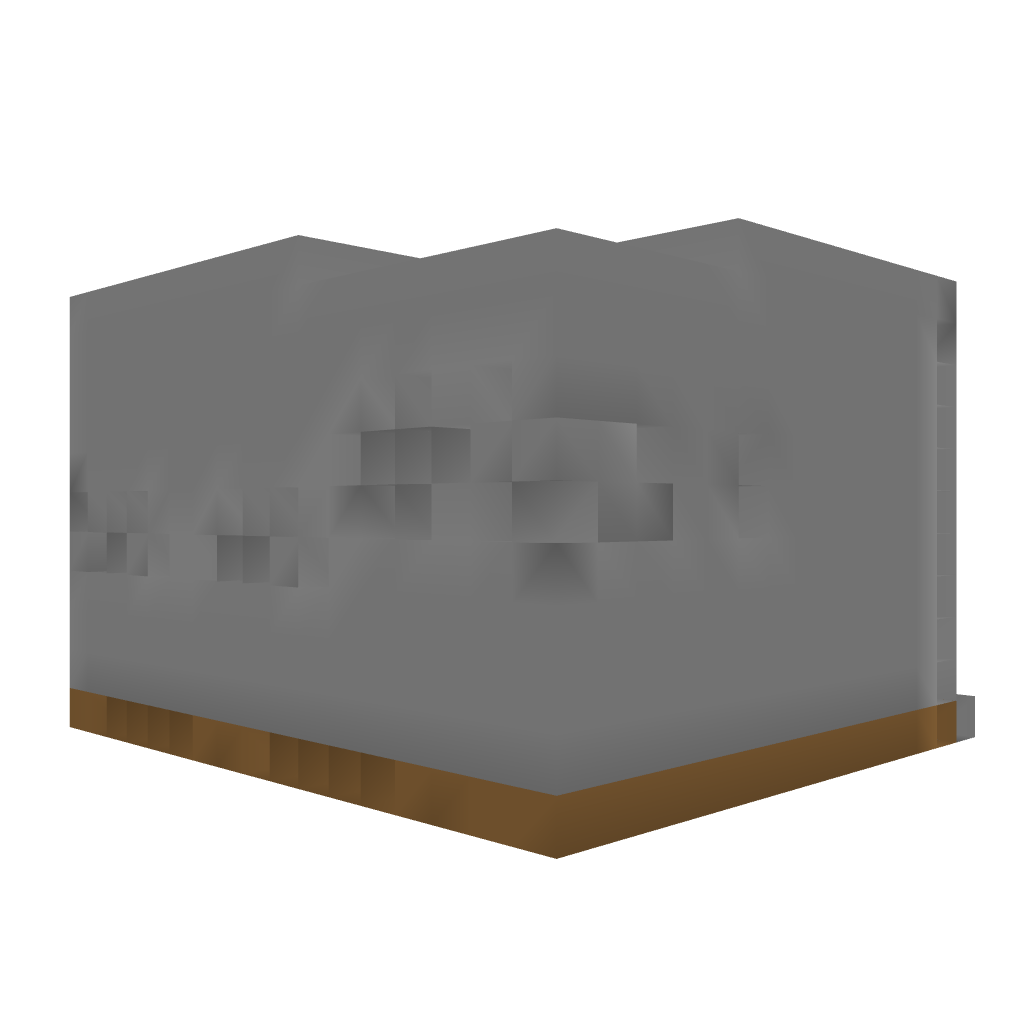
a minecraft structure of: survival dungeon bad low quality